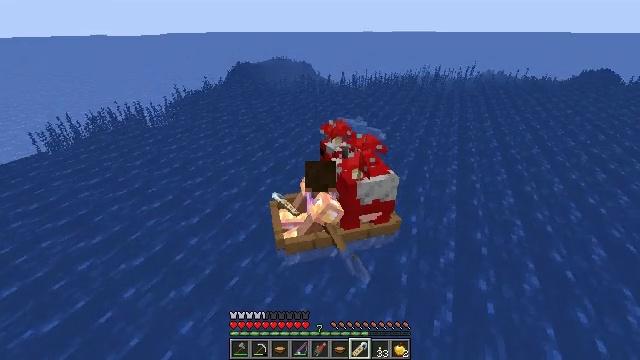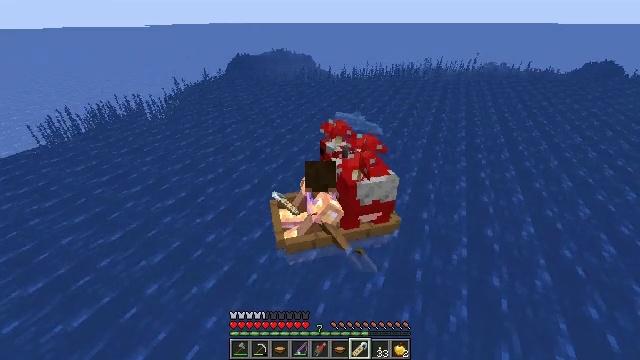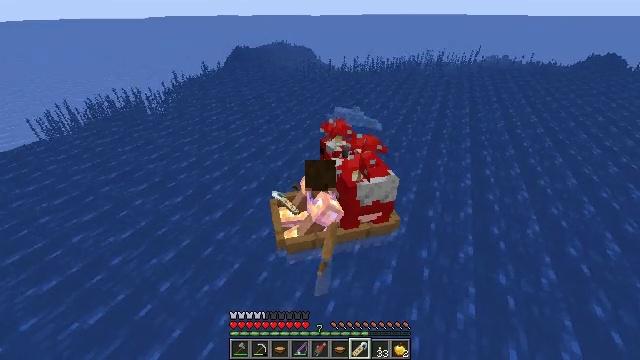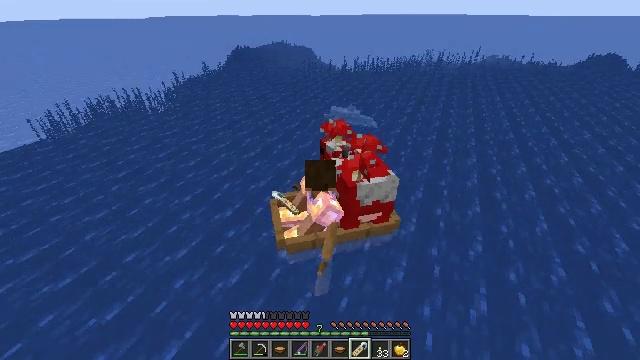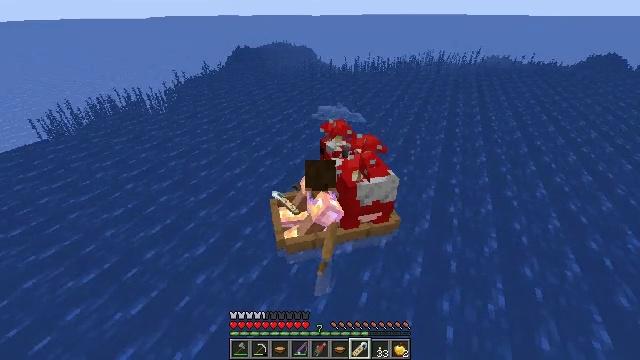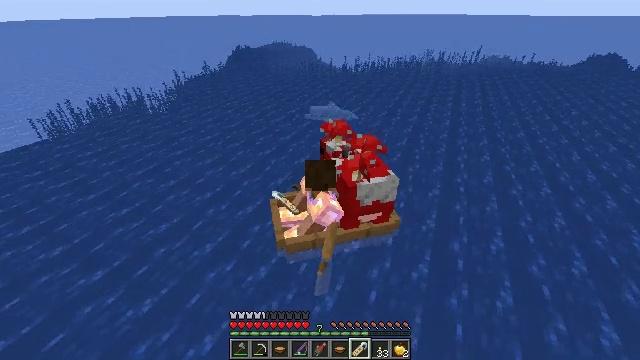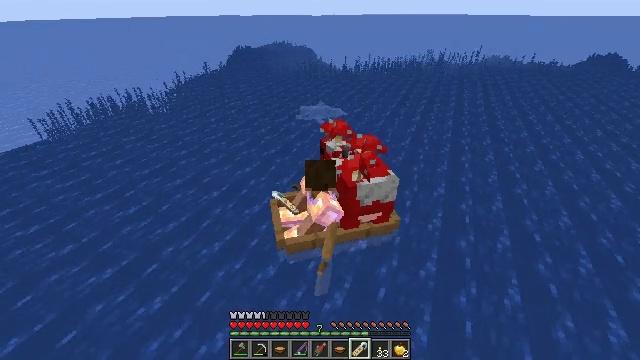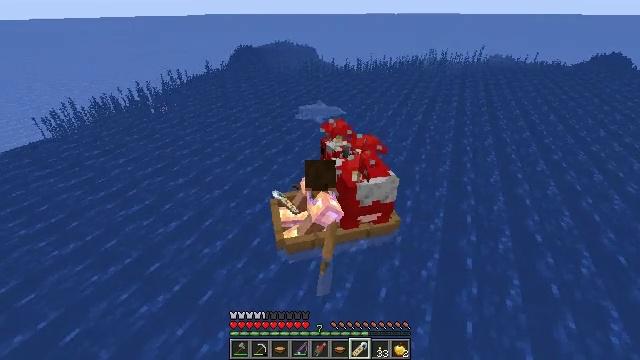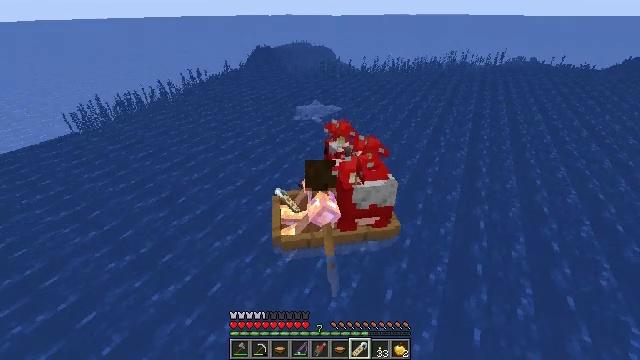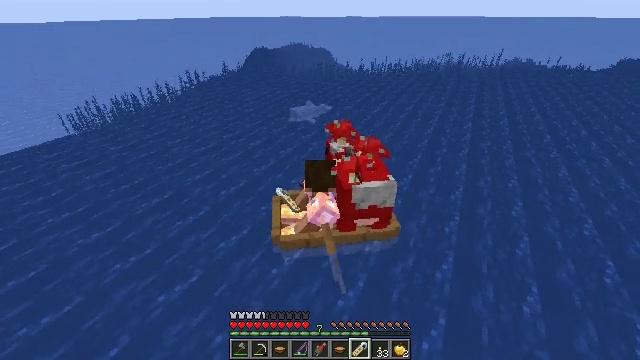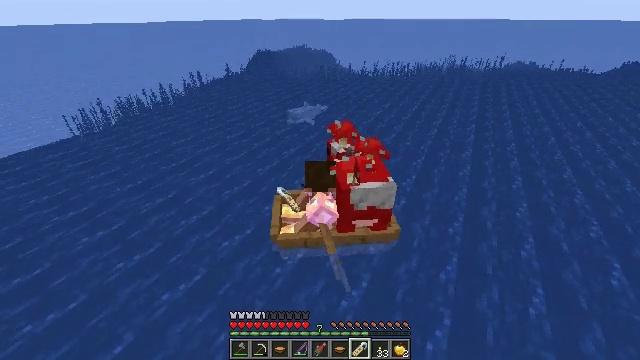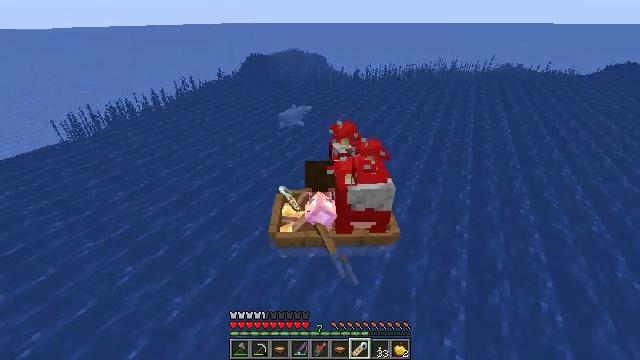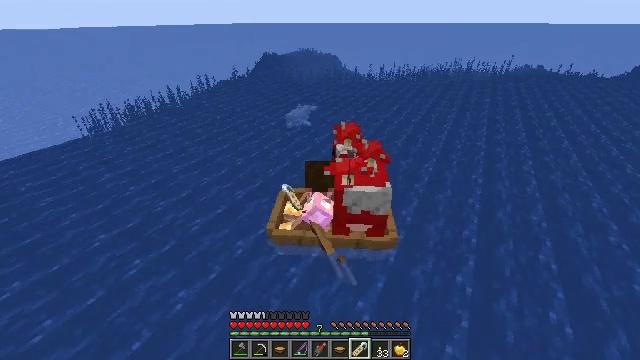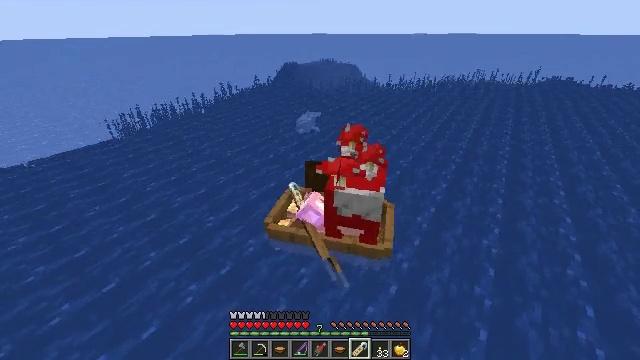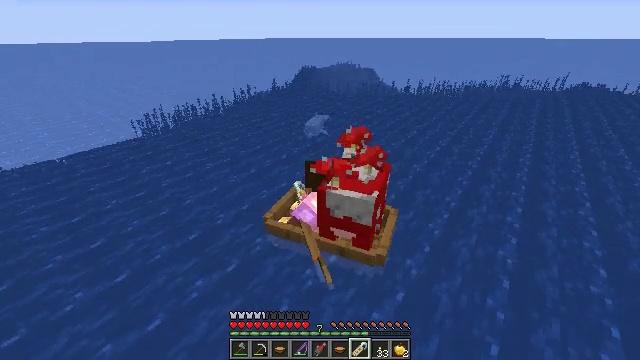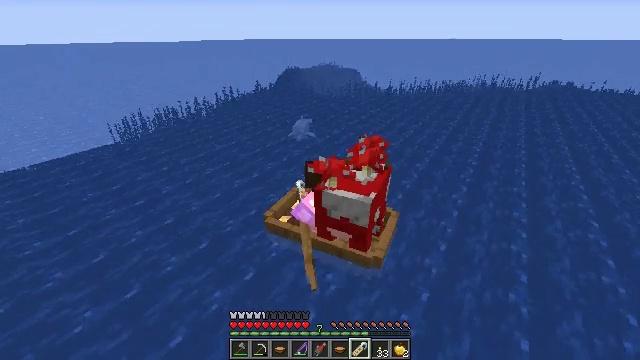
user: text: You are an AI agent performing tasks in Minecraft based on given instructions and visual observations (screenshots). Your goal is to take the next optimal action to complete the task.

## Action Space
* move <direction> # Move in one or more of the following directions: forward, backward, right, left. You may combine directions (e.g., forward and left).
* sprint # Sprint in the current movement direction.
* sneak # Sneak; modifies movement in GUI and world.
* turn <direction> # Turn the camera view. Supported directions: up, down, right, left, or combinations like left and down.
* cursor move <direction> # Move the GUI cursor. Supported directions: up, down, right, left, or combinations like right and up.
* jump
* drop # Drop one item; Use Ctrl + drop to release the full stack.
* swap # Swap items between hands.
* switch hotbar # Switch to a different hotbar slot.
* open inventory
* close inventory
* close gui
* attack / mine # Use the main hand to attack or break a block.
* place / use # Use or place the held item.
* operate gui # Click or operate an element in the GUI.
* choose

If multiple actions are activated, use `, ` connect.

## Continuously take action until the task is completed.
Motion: motion action
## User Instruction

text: Drop a name tag.
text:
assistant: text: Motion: turn right and down
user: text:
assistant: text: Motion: turn right and down
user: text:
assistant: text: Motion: turn right
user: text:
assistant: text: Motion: no_op
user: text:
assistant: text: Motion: no_op
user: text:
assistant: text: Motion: move right
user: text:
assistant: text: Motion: move right
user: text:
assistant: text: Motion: move right, turn left
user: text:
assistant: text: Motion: move right, turn left
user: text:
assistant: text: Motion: move forward and move right, turn left
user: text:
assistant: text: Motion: move forward and move right, turn left
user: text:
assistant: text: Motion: move forward and move right, turn left
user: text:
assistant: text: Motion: move forward and move right, turn left and up
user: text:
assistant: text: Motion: move forward and move right, turn left
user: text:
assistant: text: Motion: move forward, turn left
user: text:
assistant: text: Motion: move forward
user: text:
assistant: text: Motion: move forward
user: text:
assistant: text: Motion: move forward
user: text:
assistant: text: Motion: move forward and move left
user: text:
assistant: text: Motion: move forward and move left
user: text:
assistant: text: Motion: move forward and move left
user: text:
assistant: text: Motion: move forward, turn left
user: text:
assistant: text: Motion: move forward, turn left and down
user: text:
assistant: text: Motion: move forward and move left, turn left and down
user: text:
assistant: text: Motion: move left, turn left
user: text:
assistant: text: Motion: no_op
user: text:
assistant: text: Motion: no_op
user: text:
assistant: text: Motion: no_op
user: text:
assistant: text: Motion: no_op
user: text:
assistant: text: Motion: no_op